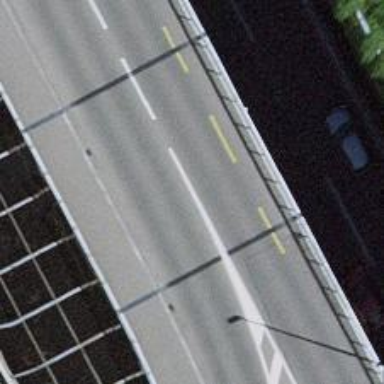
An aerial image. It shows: Primary highway with asphalt surface. It also has lane for cyclists on both sides.